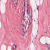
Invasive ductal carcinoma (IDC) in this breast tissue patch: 0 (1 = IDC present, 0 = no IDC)